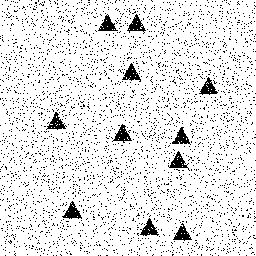
Squares: 0
Triangles: 11
Stars: 0
Total shapes: 11